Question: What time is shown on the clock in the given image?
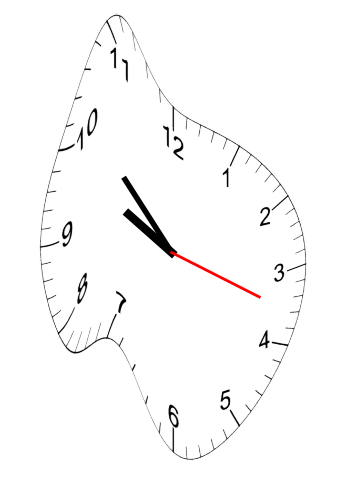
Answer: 09:52:18